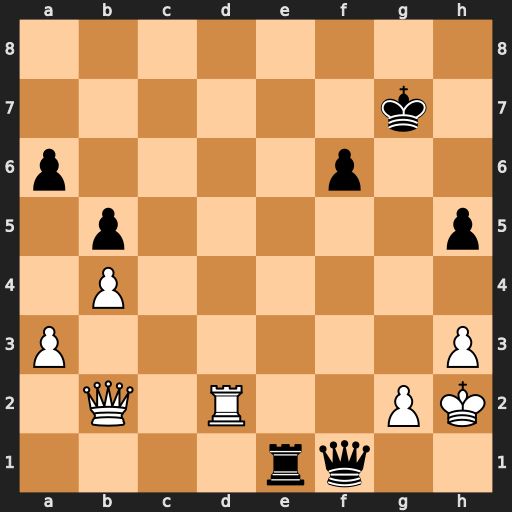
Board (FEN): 8/6k1/p4p2/1p5p/1P6/P6P/1Q1R2PK/4rq2
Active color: w
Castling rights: -
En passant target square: -
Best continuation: Rd7+ Kh6 Qd2+ Kg6 Qc2+ Qf5 Rg7+ Kxg7 Qxf5